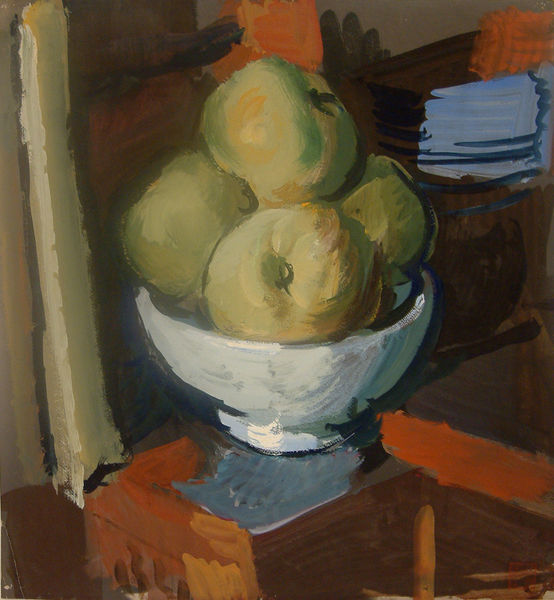
Titel: Still Life
Künstler: Aleksandr Iakovlev
Standort: Amherst (Massachusetts, USA)
Institution: Mead Art Museum, Amherst College
Schlagwörter: blue, chair, curtain, oil, red, white, window, black, expressionism, green, grey, painting, table, yellow, oil painting, reflection, brown, pot, vase, wood, napkin, apple, food, fruit, orange, sun, drapes, stand, light, cezanne, impressionism, post-impressionism, shadow, cock, desk, model, abstract, bright, still life, sunlight, art, pastel, box, impressionist, cup, brush, colour, four, paint, stilleben, eating, dish, blurry, still, bow, bold, bowl, braun, fruits, pretty, stillife, indoor, apples, kitchen, fuck, stillleben, gaugin, greem, pears, hungry, oilpaint, healthy, pussy, green apples, stil live, green apple, white bowl, bowel, begie, ripe, pedastool, abstradct, green]